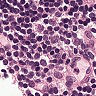
Metastatic tissue present: no